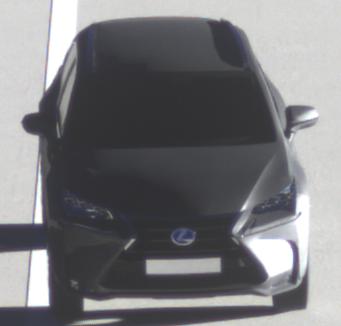
Make: Lexus
Model: NX 300h
Detailed model: NX (AZ1)
Model produced from: 2017/11
Model produced until: 2018/08
Doors: 5
Color: gray
Road condition: dry road
Daytime: sunrise or sunset
Contrast: high contrast